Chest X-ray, PA view. Patient: 31 years old, sex M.
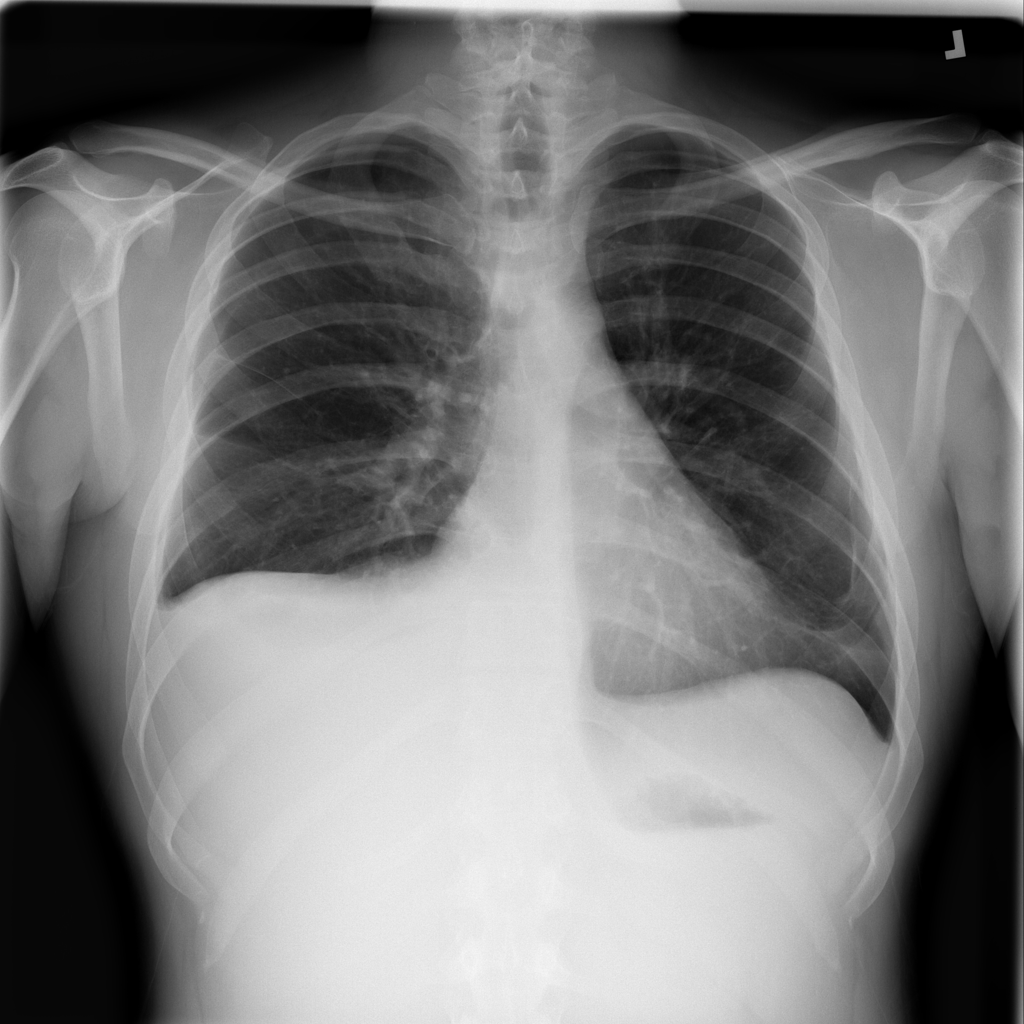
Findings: No Finding